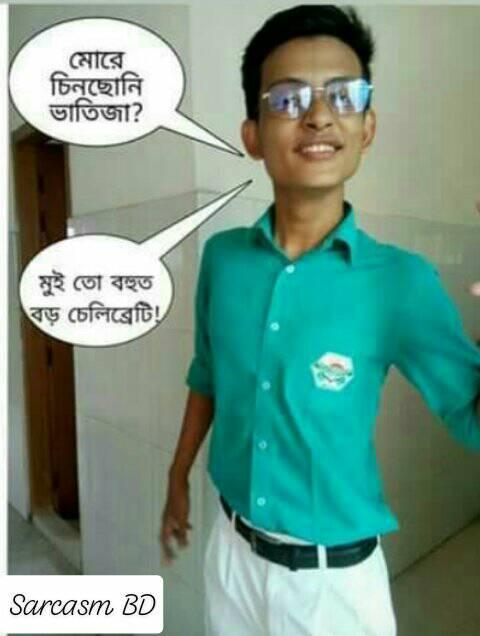
Caption: মোরে চিনছোনি ভাতিজা ?    মুই তো বহুত বড় সেলেব্রেটি  !
Label: non-hate